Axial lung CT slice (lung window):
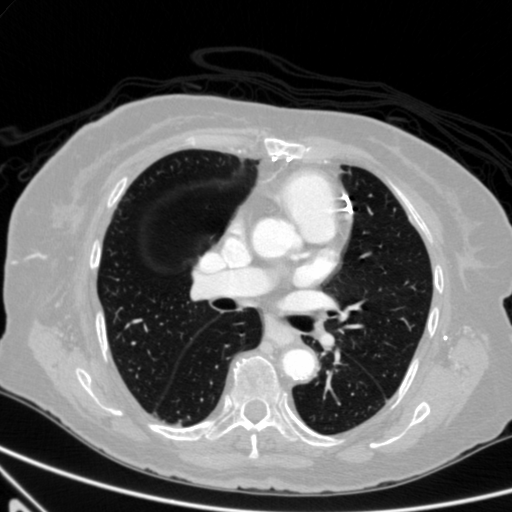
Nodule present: no